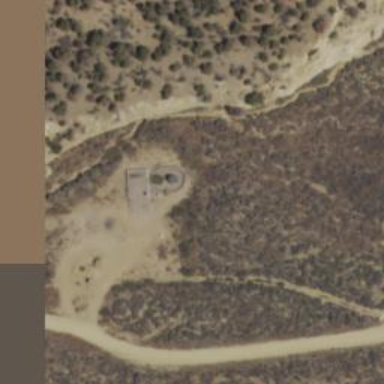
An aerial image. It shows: Storage tank with man-made structure.